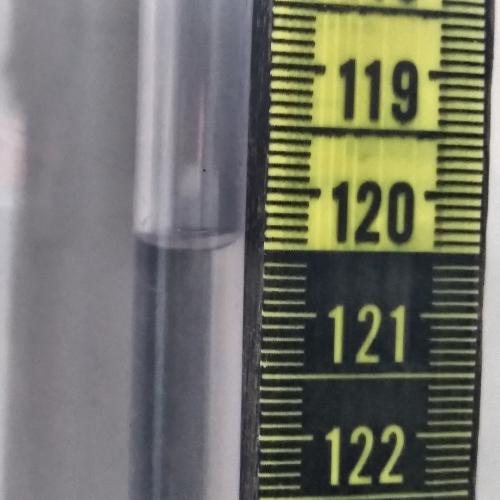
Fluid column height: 120.4 cm